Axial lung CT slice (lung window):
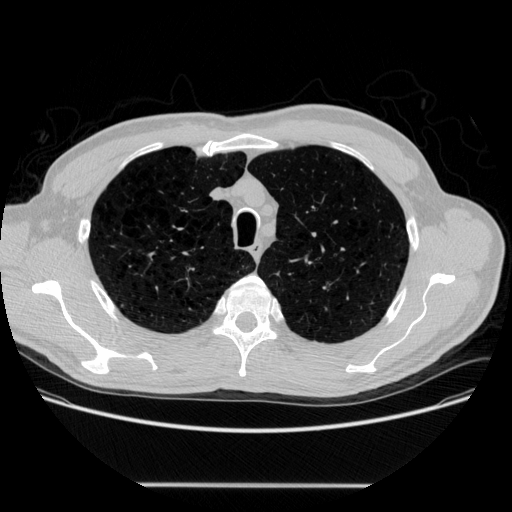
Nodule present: no